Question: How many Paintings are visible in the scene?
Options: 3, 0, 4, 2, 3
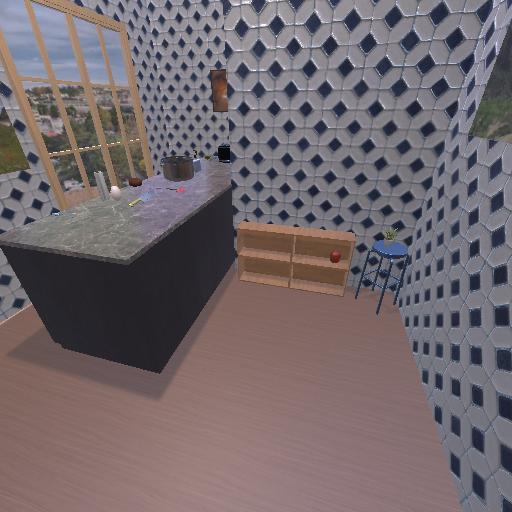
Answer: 3